Aerial crown-view tile of a tropical tree (Barro Colorado Island, Panama), acquired 20250818:
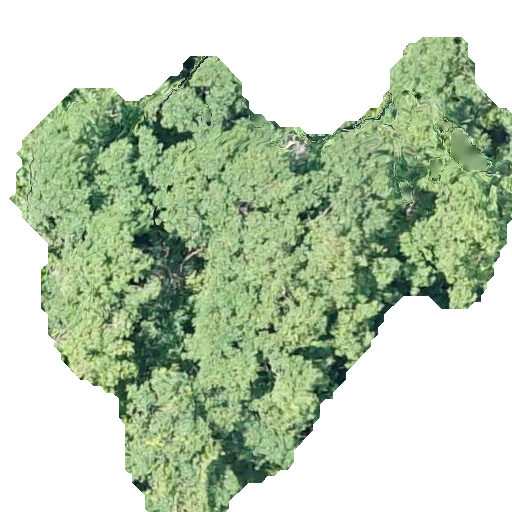
Species: Terminalia oblonga
GBIF accepted scientific name: Terminalia oblonga
Crown area: 214.849 m²